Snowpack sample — Buffalo Mountain, Silverthorne, Colorado, USA (2/22/26, 2:02 PM MST)
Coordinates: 39.622, -106.113
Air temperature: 33 °F
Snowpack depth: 63 cm
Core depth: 40 cm
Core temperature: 26.6 °F
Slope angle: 11°, slope face: 116°
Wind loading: low
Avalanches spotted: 0
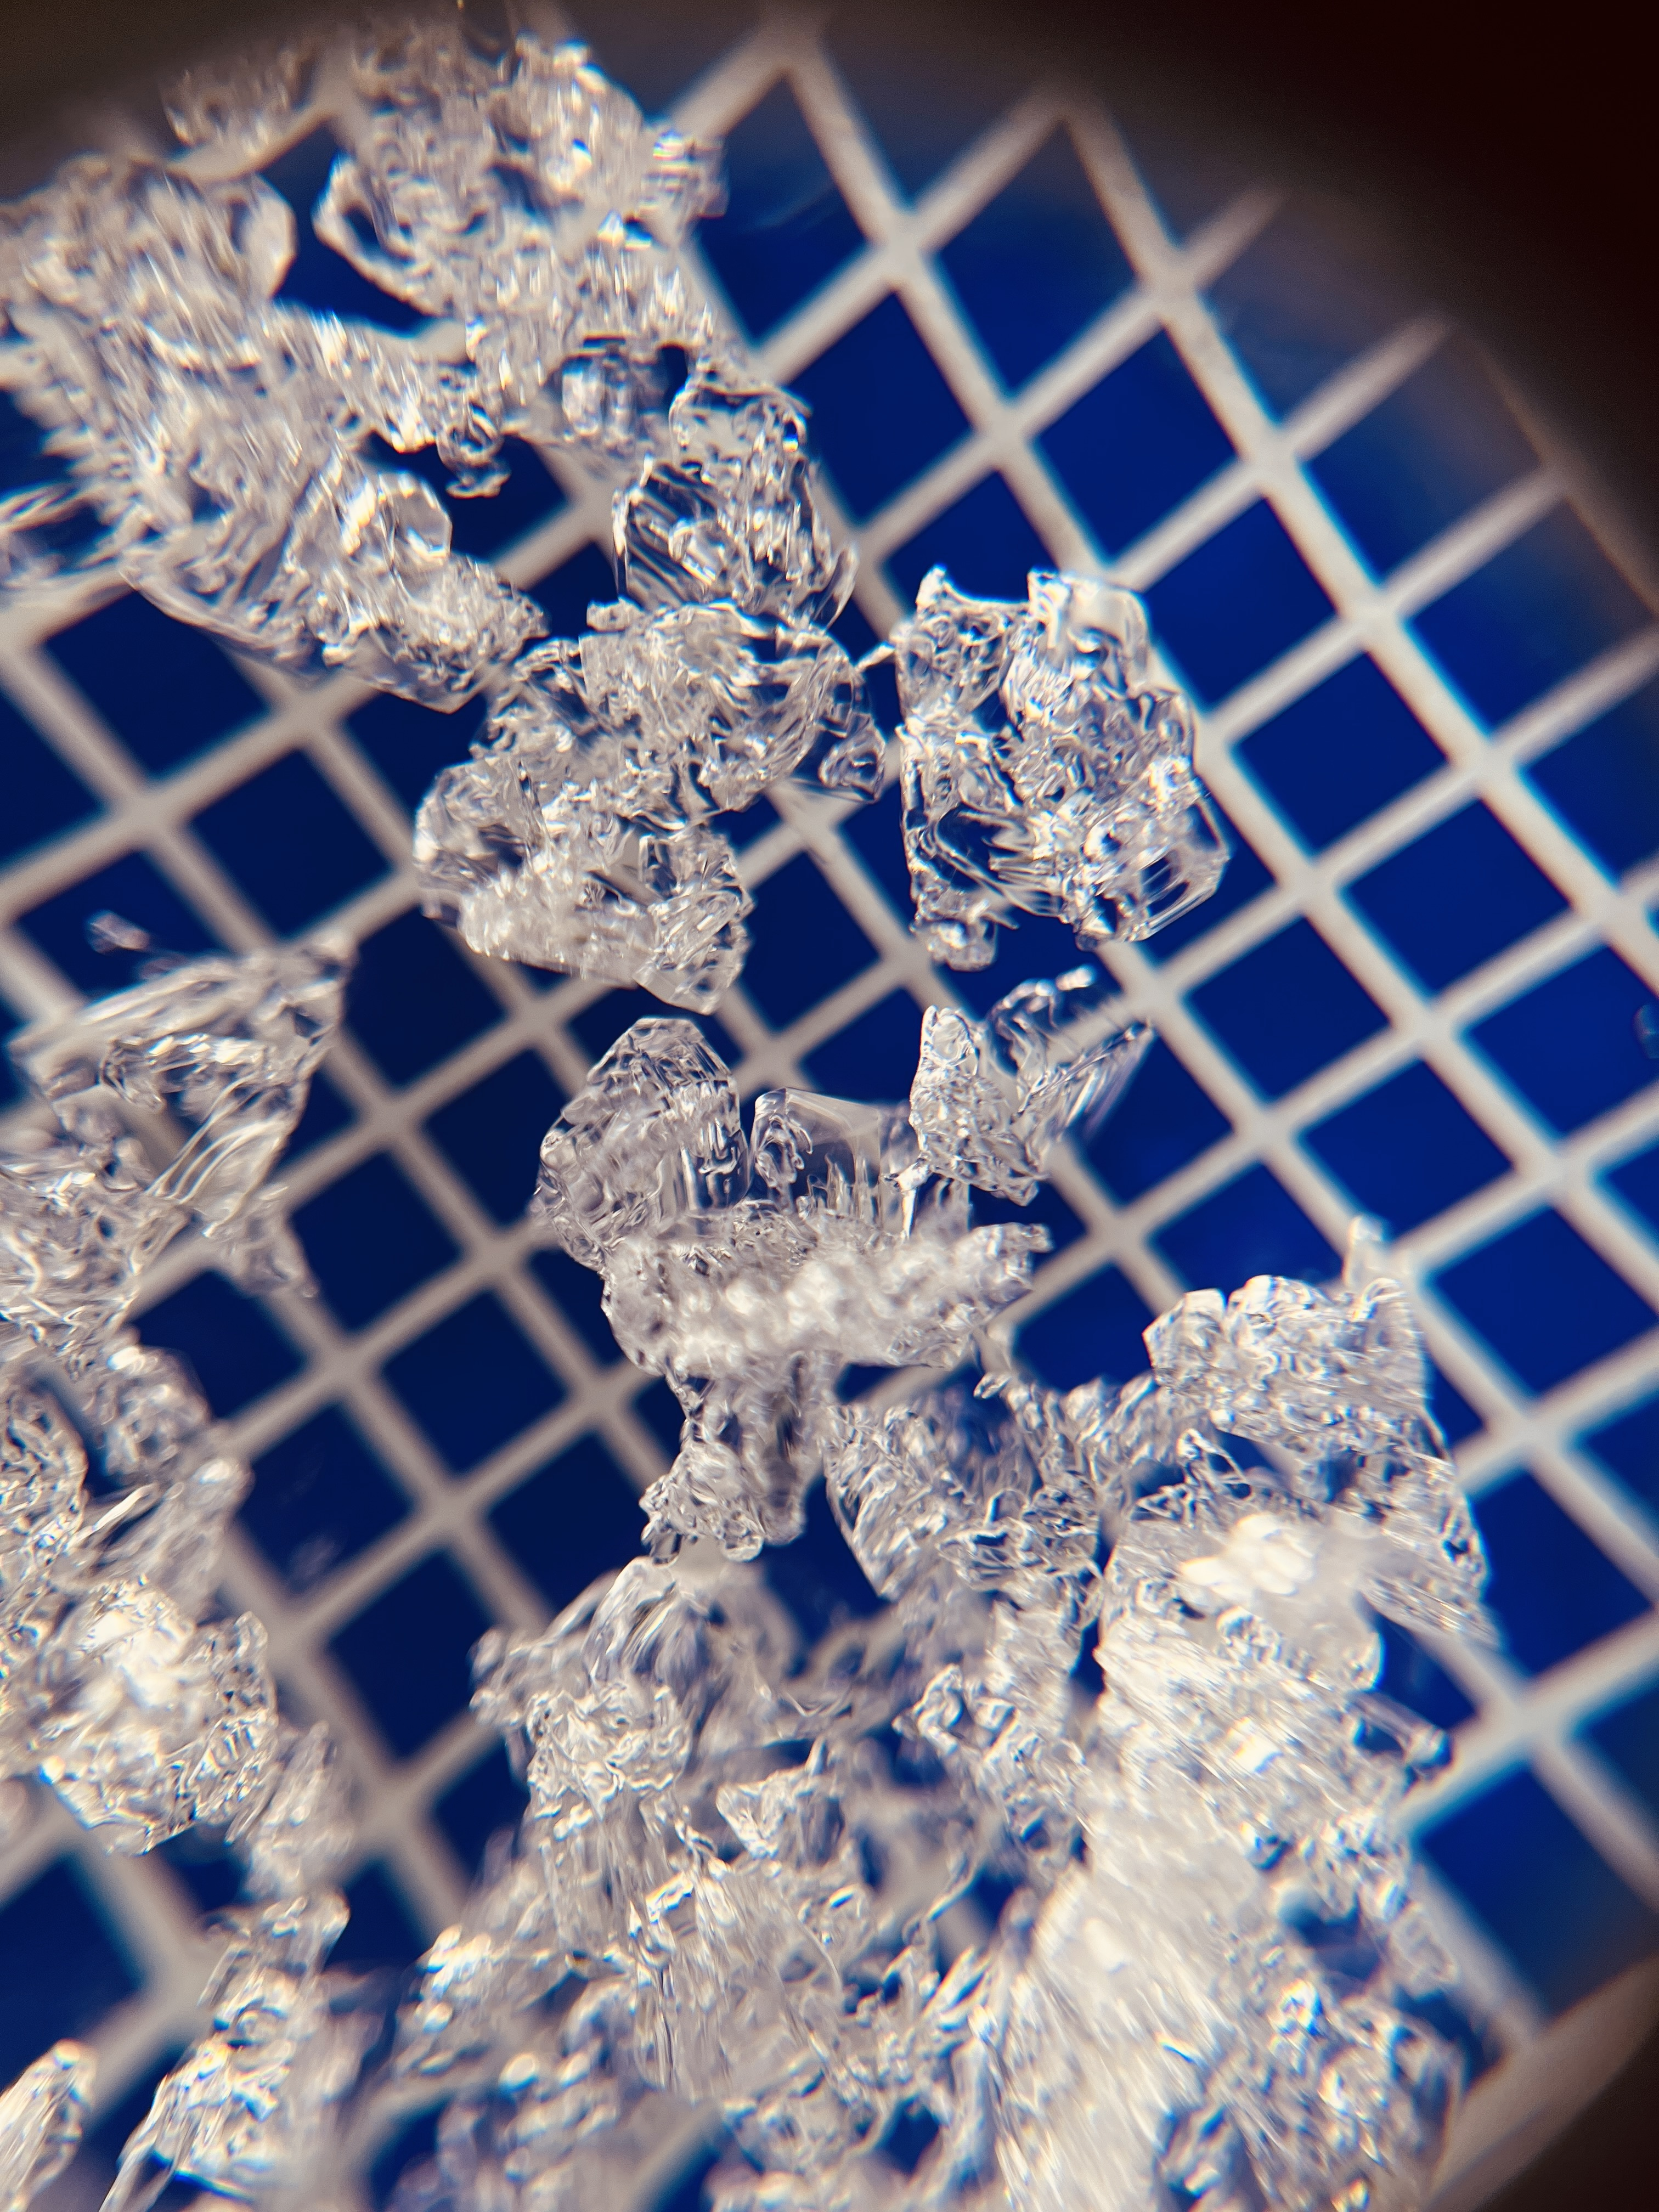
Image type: magnified_profile
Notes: In a firebreak similar to site 1, minimal wind loading with no spotted avalanches (not many faces in view though)